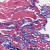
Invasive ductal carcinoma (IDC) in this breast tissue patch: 0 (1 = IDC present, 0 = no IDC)